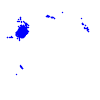
Particle: electron